Interaction volume radius: 10 \u00c5
Interaction volume height: 20 \u00c5
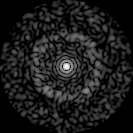
Disorder parameter: 0.8479